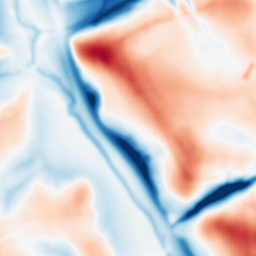
Category: multiscale
Decomposition family: dog
Decomposition parameters: sigma_low: 2
sigma_high: 20
Upsampling method: sinc_hamming
Upsampling parameters: scale: 4
kernel_size: 8
Upsampling scale: 4